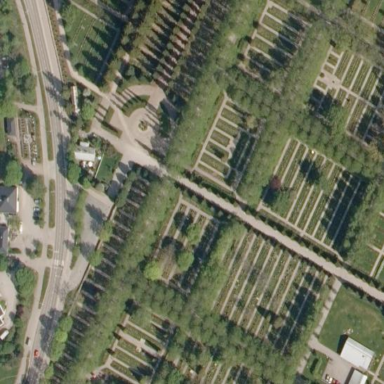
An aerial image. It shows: Sector within cemetery.